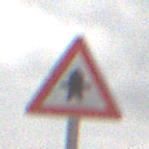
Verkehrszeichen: Vorfahrt
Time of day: MorningAfternoon
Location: Outdoor (Nature)
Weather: Overcast
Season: NotSpecified
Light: Natural